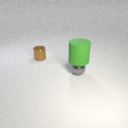
large green rubber cylinder above small gray metal sphere